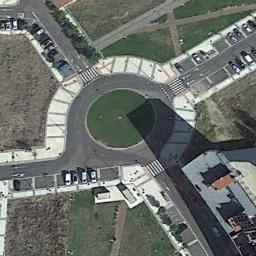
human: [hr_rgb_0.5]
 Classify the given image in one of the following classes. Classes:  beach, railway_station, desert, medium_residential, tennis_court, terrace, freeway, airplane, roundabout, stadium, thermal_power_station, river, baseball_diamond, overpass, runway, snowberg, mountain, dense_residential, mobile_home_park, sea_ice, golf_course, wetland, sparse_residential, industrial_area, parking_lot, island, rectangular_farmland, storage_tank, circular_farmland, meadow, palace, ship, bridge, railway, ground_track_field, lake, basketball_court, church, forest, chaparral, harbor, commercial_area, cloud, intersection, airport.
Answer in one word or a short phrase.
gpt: roundabout